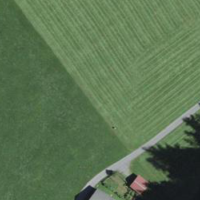
EUNIS habitat code: 26
Species observed at this site:
Cervus elaphus